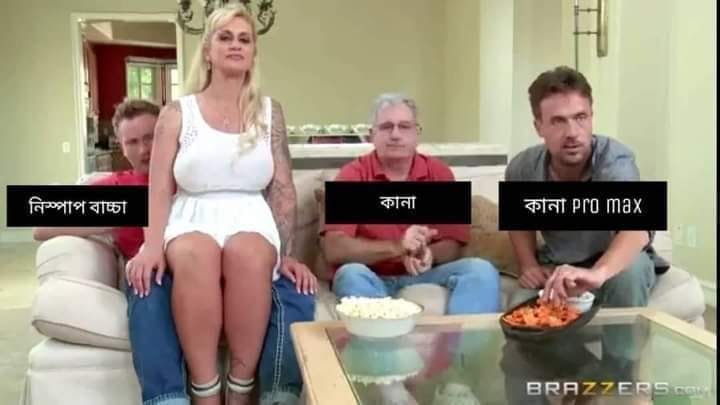
Caption: নিষ্পাপ বাচ্চা    কানা     কানা pro max
Label: non-hate